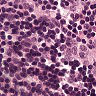
Metastatic tissue present: no